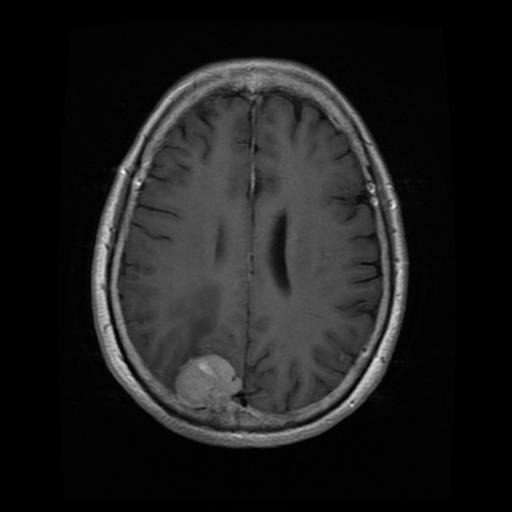
Label: meningioma